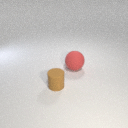
large red rubber sphere to the right of small brown rubber cylinder